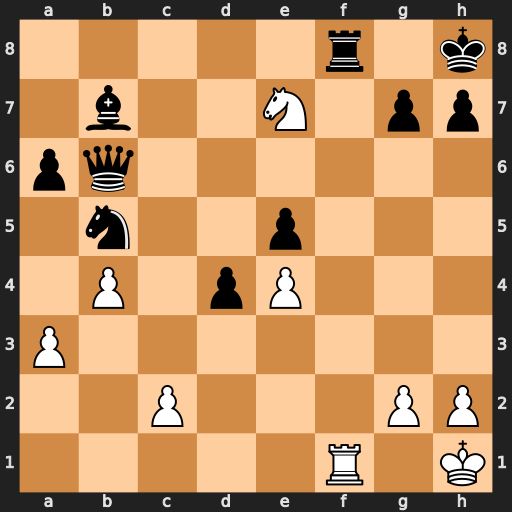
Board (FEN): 5r1k/1b2N1pp/pq6/1n2p3/1P1pP3/P7/2P3PP/5R1K
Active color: w
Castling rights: -
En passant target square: -
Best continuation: Rxf8#